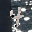
Label: 4